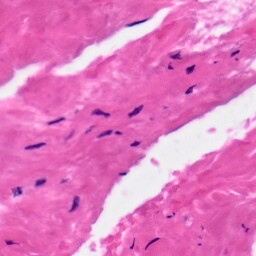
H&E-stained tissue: Skin